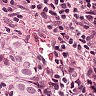
Metastatic tissue present: yes